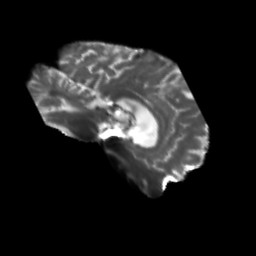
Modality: T2w
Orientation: sagittal
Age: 70
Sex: male
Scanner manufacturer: siemens
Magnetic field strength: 3 T
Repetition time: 5.47 s
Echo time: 0.0854 s